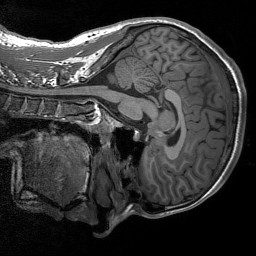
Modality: T1w
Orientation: sagittal
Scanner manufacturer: siemens
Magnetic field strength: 3 T
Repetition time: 1.76 s
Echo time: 0.0022 s